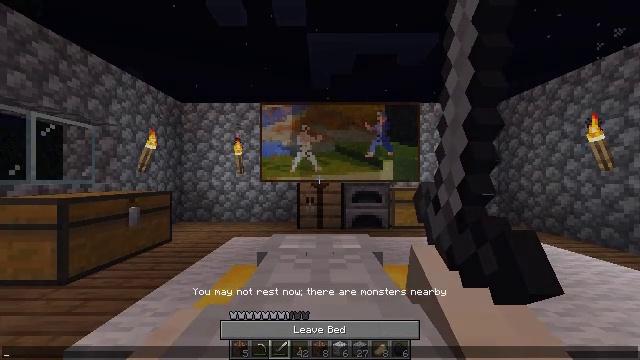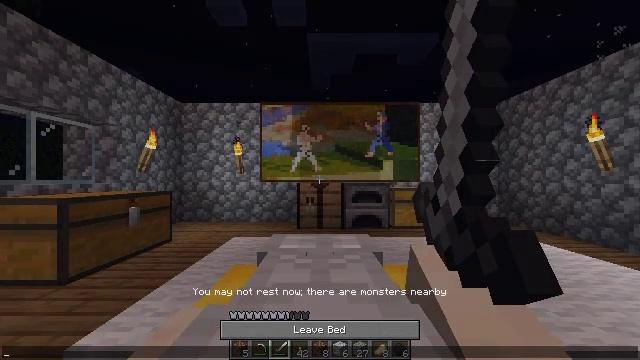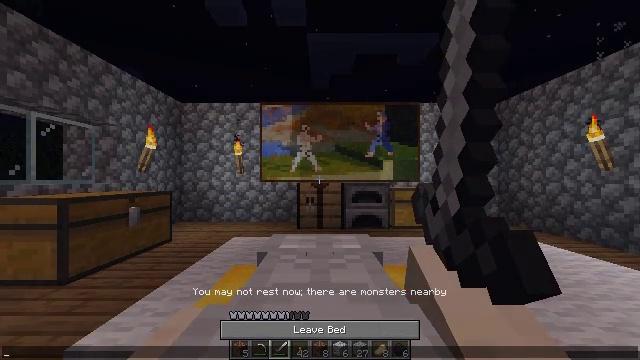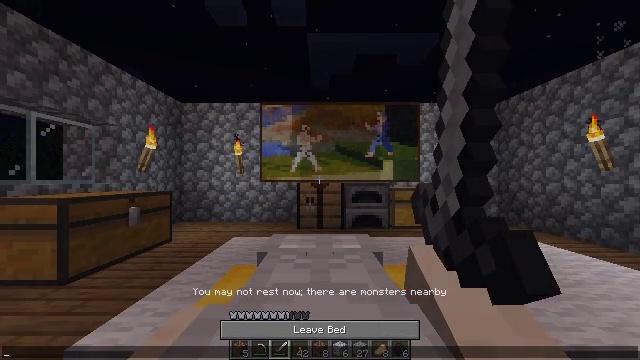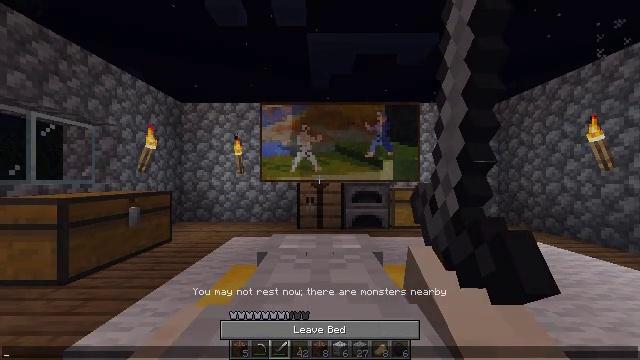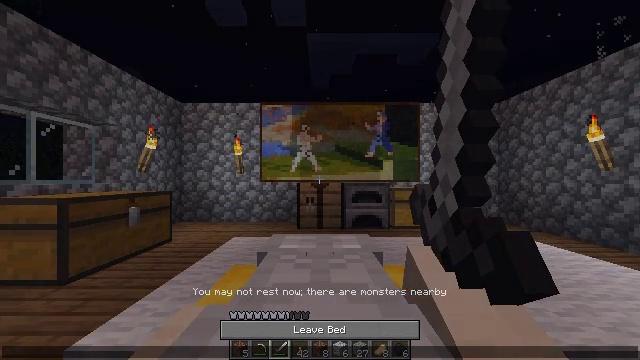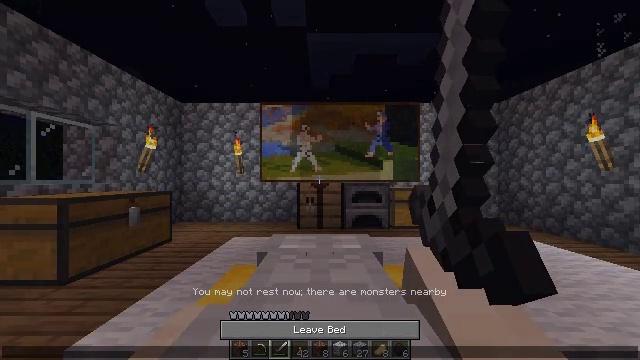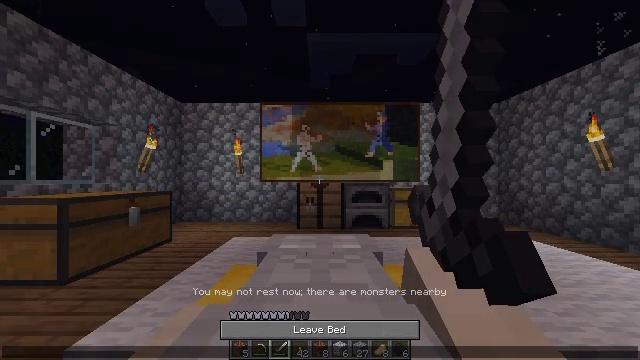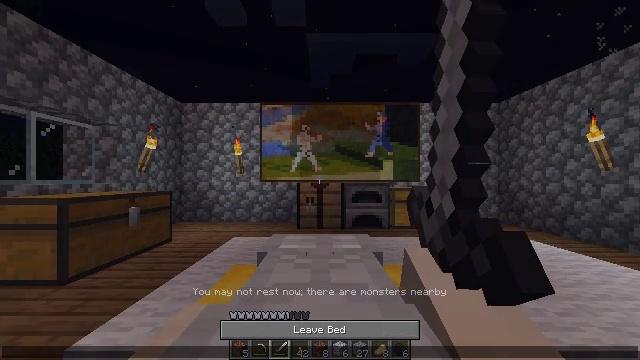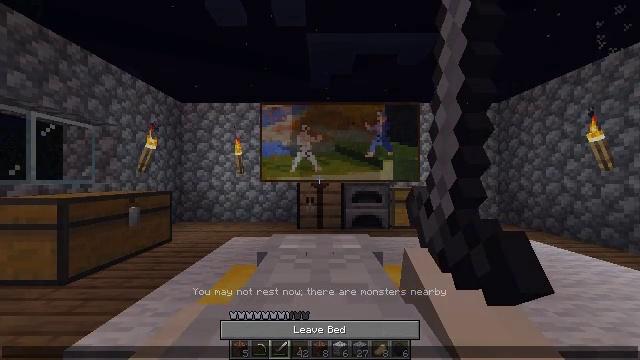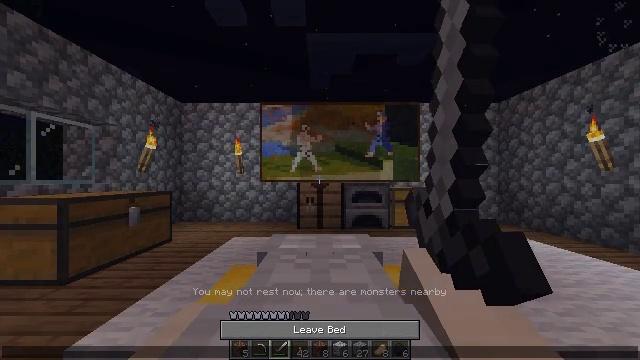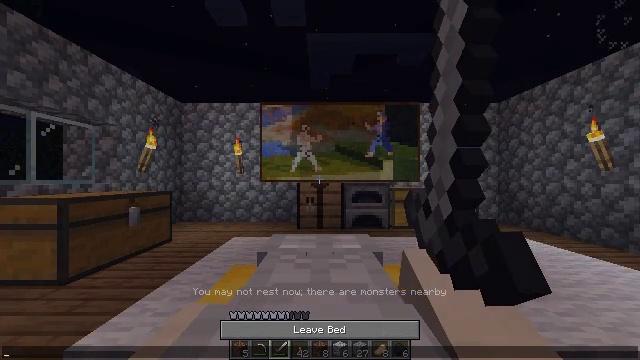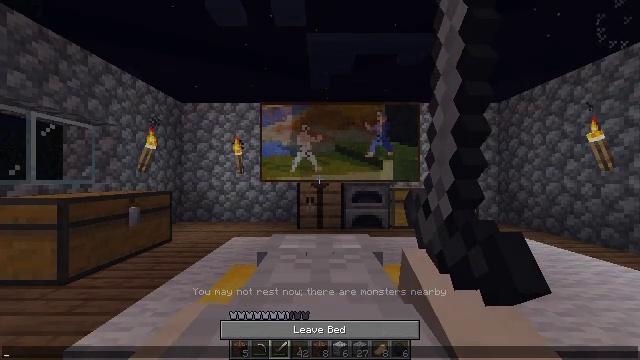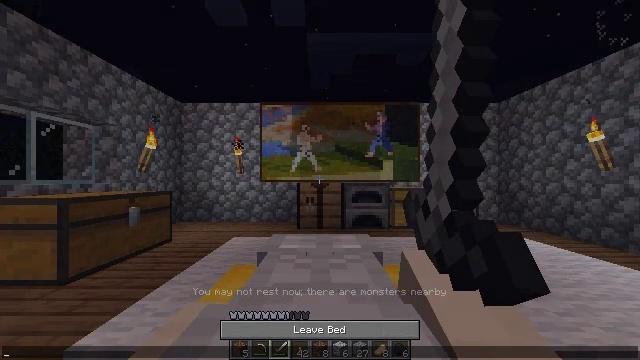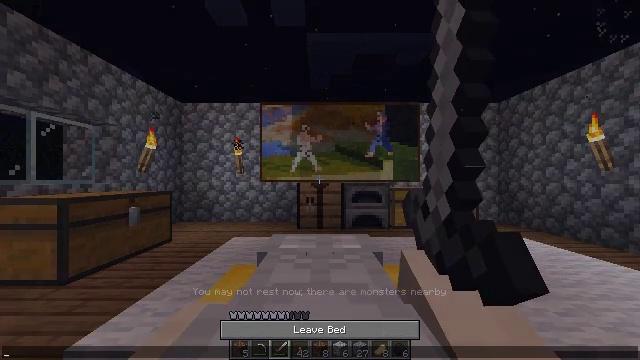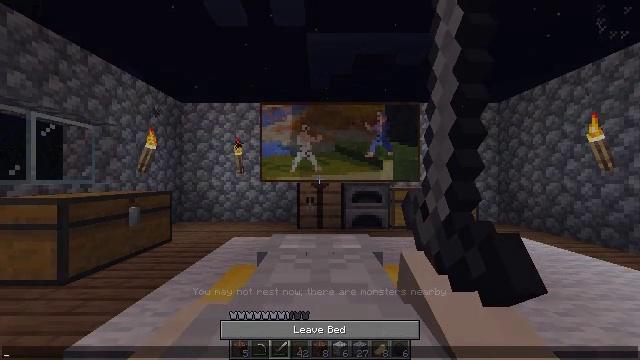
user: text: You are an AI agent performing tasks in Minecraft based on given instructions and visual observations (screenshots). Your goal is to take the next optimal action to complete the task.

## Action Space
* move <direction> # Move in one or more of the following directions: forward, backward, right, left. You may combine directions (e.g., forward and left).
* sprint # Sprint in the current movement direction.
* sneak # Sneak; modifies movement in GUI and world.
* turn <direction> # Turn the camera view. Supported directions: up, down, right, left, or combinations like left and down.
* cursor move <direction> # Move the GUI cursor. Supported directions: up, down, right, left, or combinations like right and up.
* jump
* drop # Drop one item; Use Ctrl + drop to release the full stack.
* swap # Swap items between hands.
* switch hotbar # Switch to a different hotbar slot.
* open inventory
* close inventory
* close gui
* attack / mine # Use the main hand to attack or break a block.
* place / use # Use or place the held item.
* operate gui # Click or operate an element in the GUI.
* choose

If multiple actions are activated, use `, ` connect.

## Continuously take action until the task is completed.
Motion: motion action
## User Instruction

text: Use gold ingots and redstone to craft a clock.
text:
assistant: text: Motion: no_op
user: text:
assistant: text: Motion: no_op
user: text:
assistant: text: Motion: no_op
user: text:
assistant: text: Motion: no_op
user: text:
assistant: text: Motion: no_op
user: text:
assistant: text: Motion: no_op
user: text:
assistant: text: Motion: no_op
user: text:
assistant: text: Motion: no_op
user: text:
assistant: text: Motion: no_op
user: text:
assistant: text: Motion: no_op
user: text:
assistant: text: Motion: no_op
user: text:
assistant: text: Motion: no_op
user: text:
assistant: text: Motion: no_op
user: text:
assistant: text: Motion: no_op
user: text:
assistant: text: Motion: no_op
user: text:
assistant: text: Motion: no_op
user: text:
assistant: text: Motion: no_op
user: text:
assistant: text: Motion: no_op
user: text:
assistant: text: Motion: no_op
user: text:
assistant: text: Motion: no_op
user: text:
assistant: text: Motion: no_op
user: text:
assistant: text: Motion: no_op
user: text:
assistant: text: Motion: no_op
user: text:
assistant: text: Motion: no_op
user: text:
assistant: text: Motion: no_op
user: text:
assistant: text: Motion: no_op
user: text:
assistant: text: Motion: no_op
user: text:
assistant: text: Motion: no_op
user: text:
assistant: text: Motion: no_op
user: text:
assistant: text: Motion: no_op